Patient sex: M
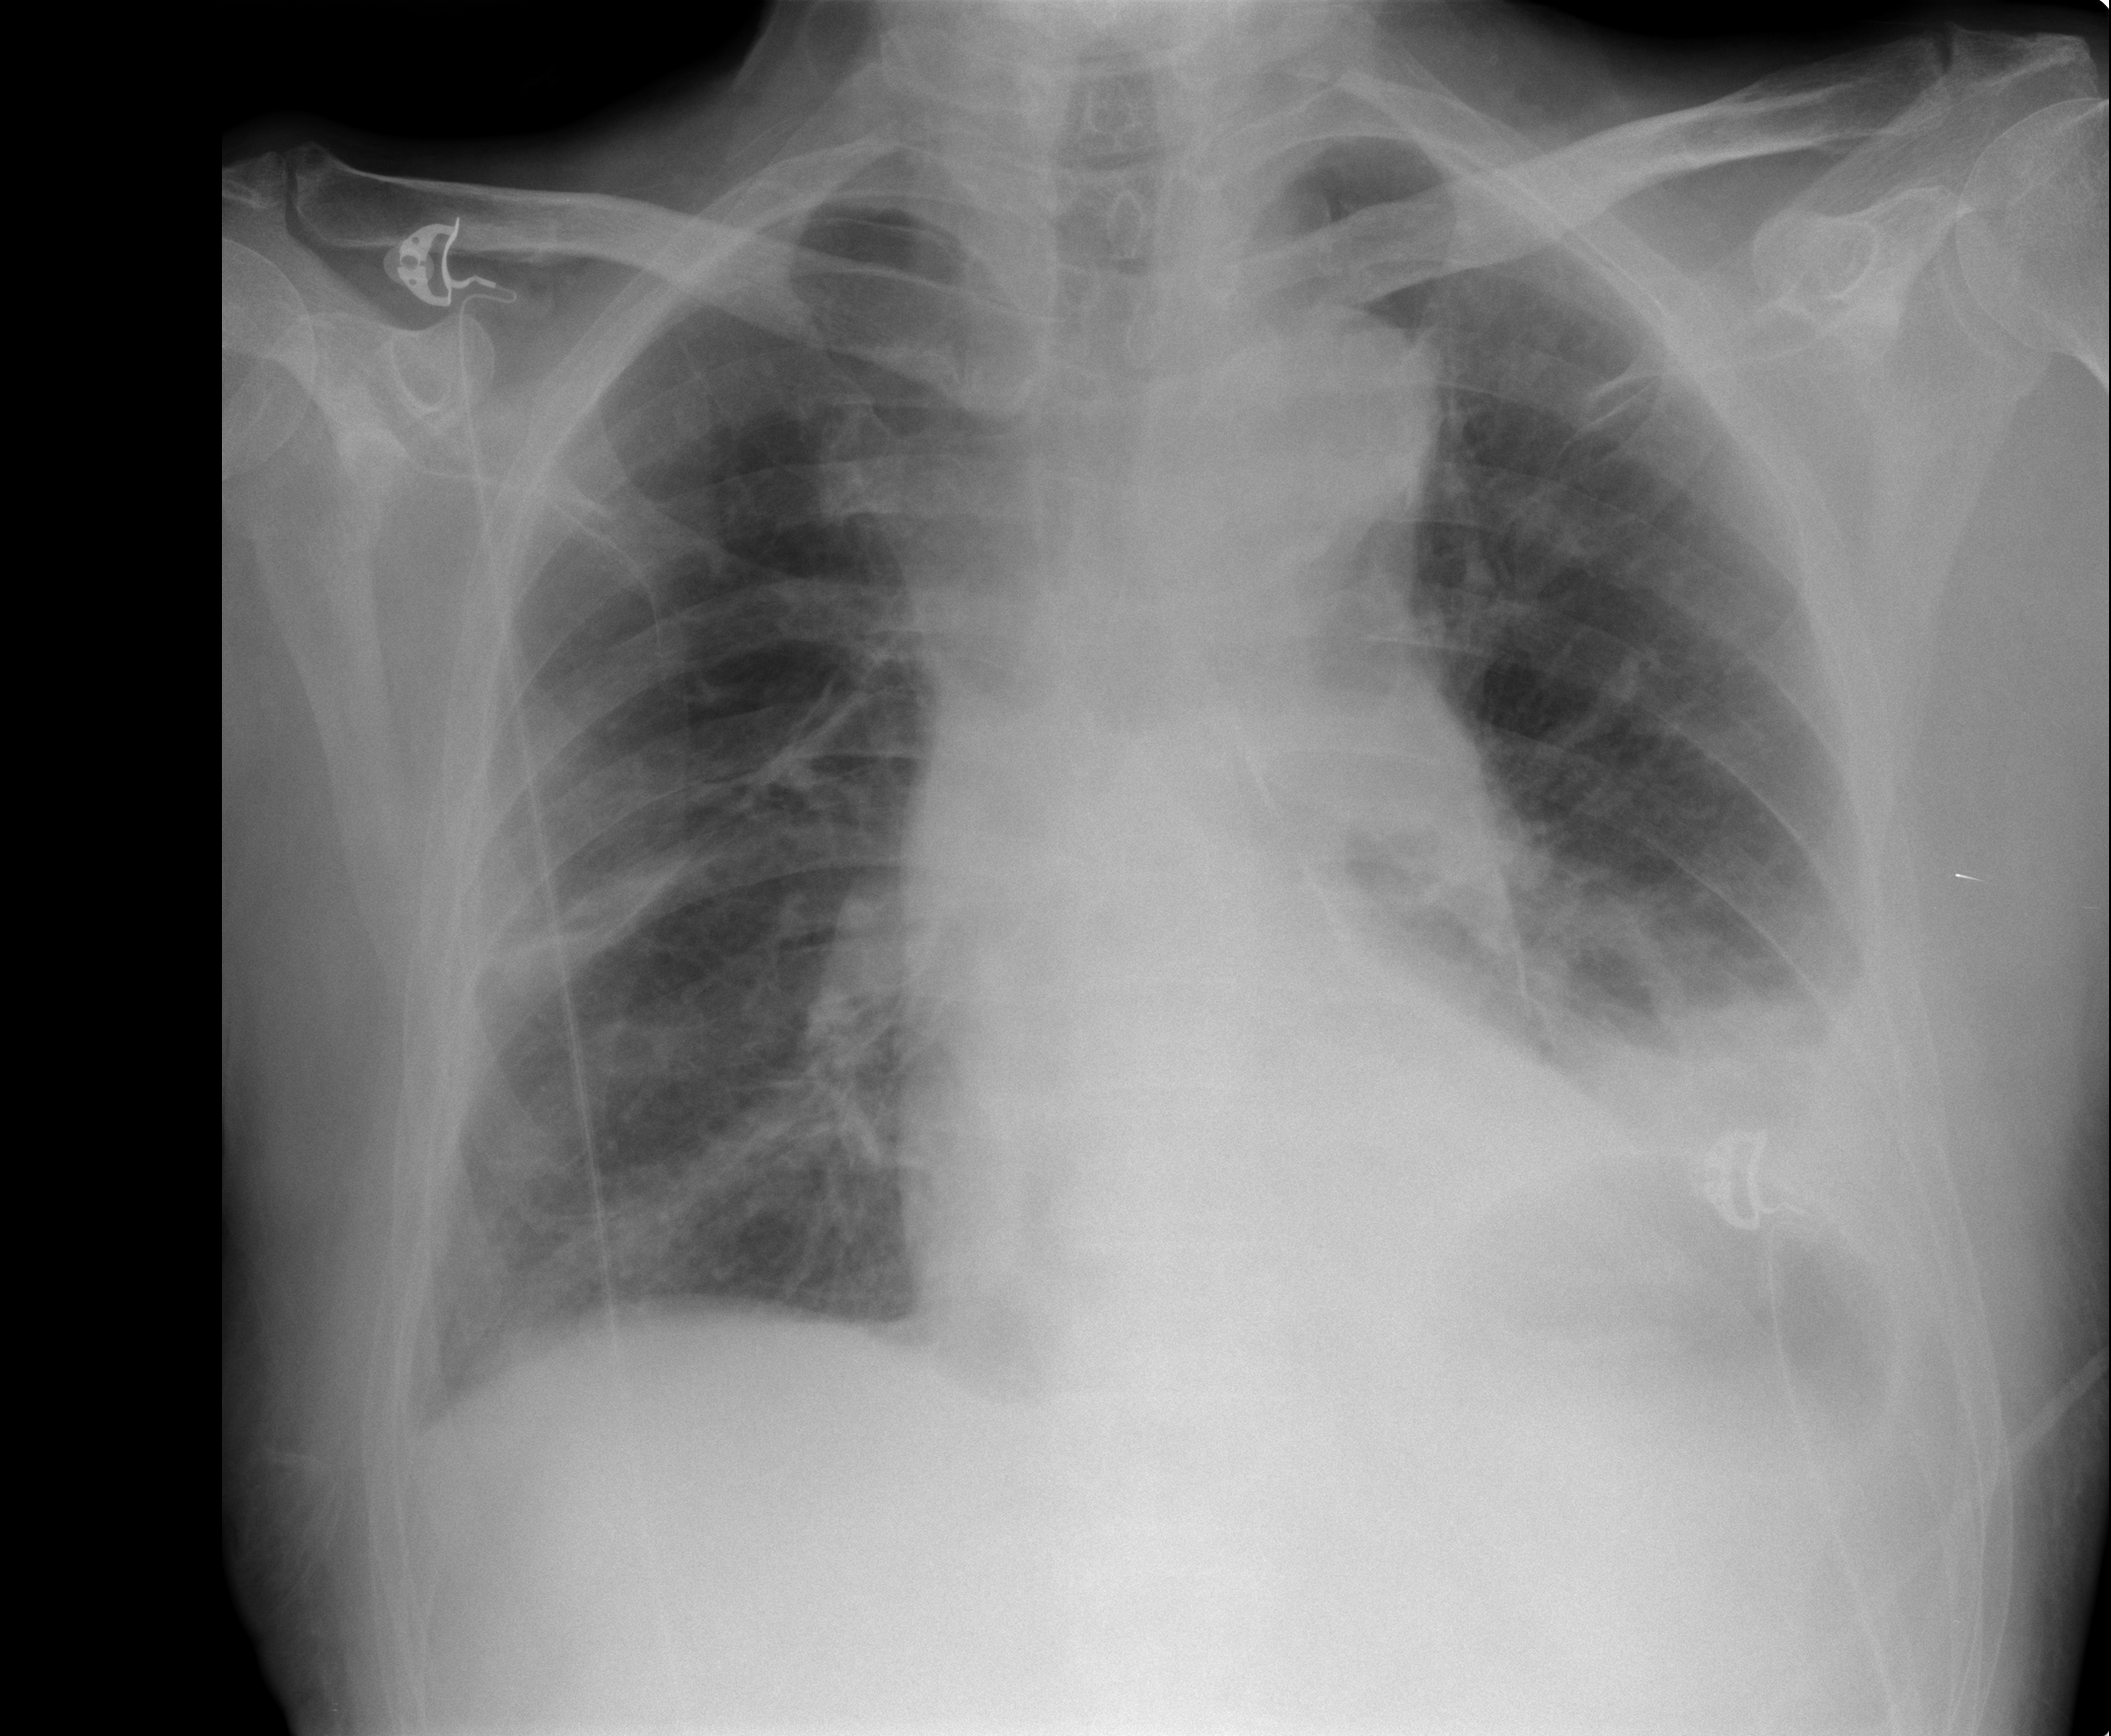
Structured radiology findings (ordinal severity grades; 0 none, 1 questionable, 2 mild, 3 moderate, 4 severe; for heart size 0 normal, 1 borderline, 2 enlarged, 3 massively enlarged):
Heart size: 1
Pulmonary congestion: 0
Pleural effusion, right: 1
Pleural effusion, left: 2
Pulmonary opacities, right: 0
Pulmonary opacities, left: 0
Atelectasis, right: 2
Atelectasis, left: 3